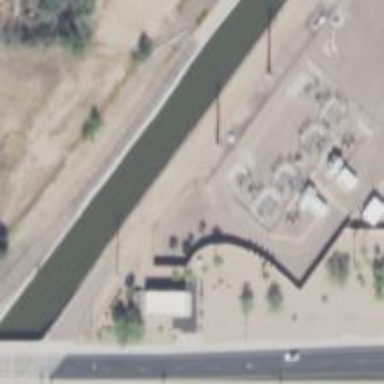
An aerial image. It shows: Outdoor distribution power substation.